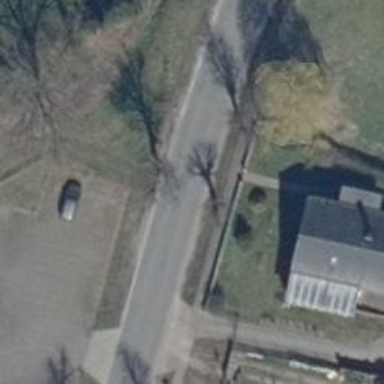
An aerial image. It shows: Secondary road with asphalt surface and sidewalk on the left.